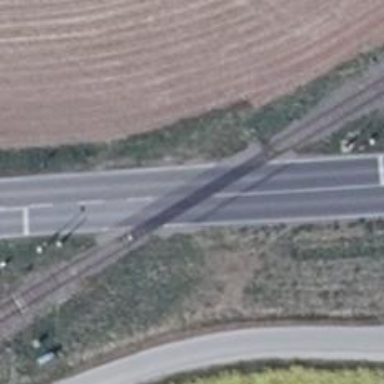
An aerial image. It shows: Railway level crossing.